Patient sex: M
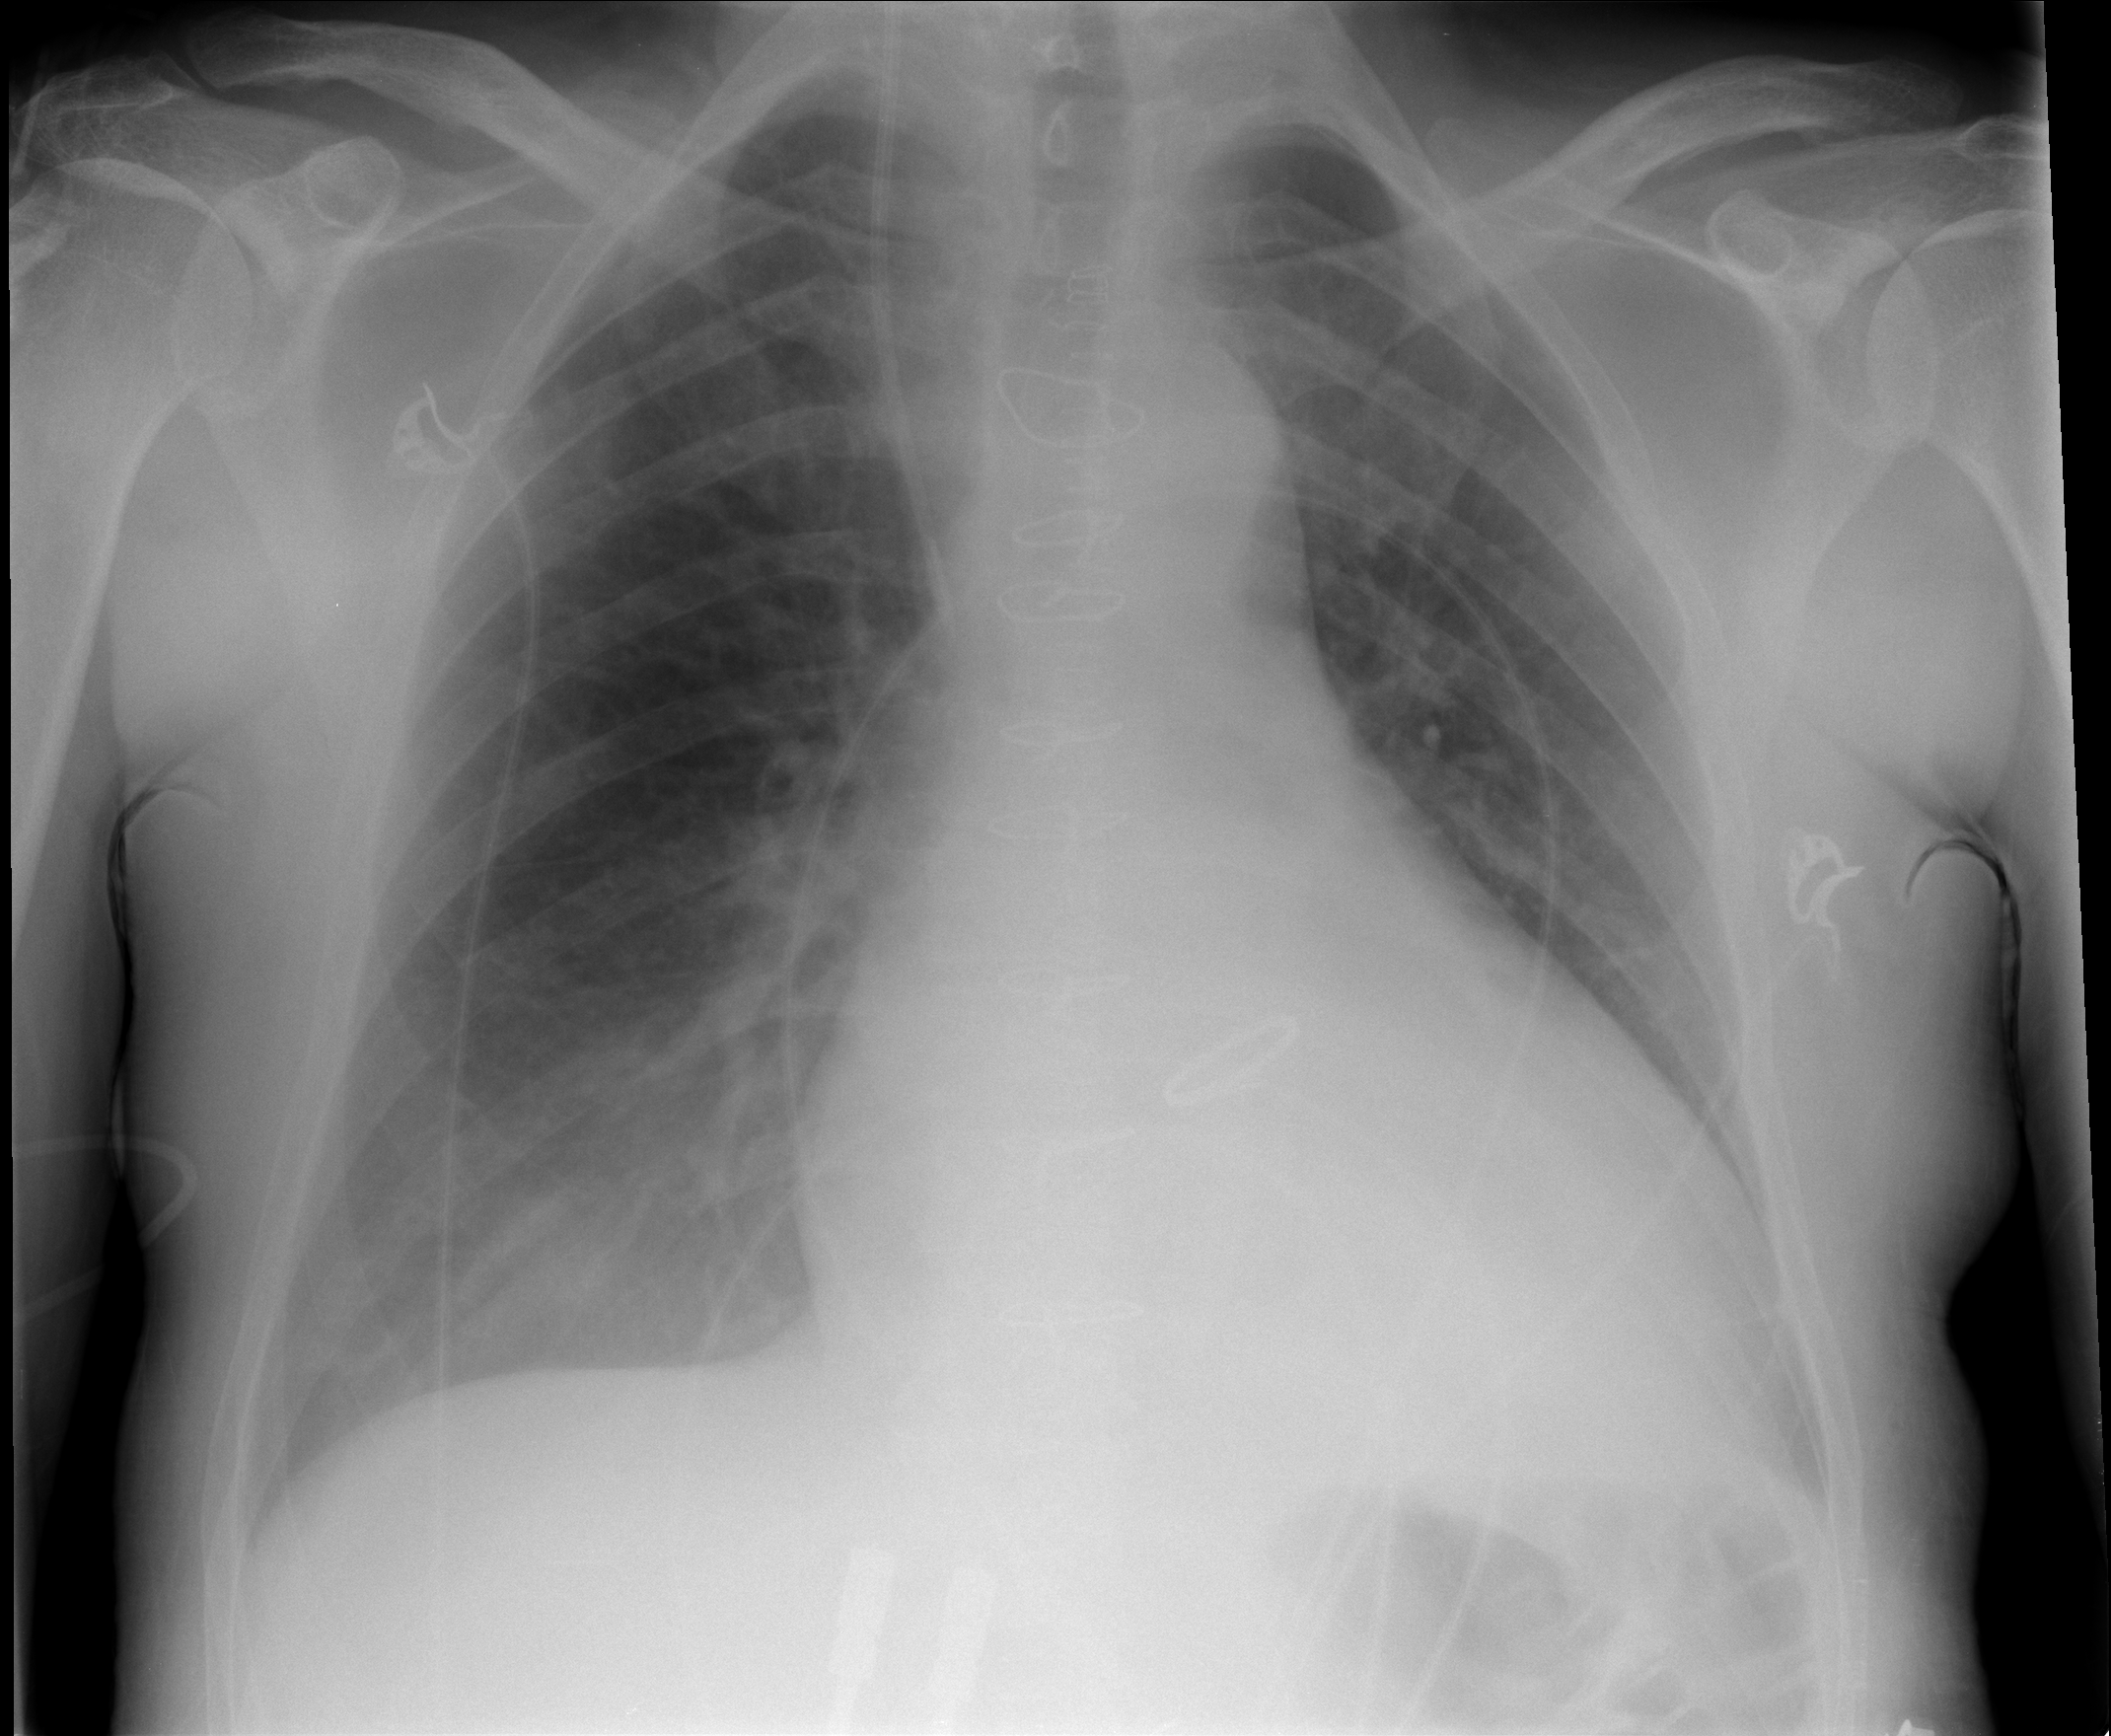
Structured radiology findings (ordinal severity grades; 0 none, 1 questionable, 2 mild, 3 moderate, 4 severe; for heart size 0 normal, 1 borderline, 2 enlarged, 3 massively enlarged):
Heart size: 1
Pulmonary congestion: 0
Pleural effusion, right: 0
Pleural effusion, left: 2
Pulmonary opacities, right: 0
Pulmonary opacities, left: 0
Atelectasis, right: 1
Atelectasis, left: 2